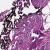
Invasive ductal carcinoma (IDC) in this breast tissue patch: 0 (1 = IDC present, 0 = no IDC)